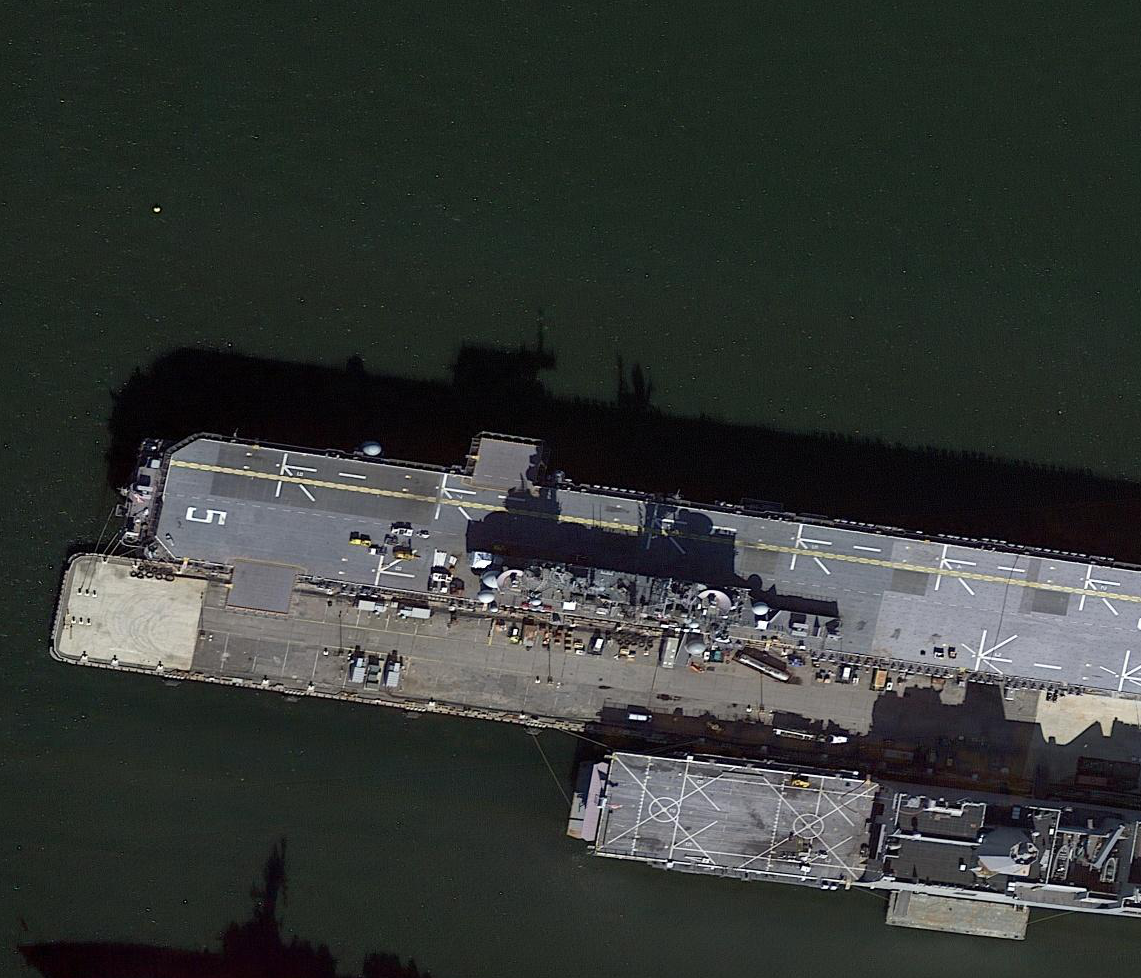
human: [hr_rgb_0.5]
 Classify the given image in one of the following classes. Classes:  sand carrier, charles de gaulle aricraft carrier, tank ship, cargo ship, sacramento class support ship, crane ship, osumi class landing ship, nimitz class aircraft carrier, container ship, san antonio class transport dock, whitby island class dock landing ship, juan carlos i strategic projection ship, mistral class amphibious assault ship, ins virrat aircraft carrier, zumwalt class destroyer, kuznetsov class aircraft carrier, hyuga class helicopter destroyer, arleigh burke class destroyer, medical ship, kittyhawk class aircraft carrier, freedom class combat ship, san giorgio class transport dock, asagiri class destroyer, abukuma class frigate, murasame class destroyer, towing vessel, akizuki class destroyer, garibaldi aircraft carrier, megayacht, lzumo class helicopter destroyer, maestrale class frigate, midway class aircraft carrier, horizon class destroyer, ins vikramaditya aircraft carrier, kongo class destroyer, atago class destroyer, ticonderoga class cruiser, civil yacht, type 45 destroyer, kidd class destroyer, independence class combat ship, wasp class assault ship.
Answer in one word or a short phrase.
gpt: Wasp class assault ship